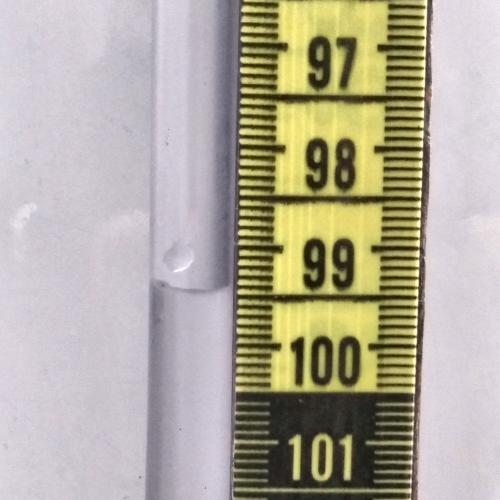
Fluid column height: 99.4 cm